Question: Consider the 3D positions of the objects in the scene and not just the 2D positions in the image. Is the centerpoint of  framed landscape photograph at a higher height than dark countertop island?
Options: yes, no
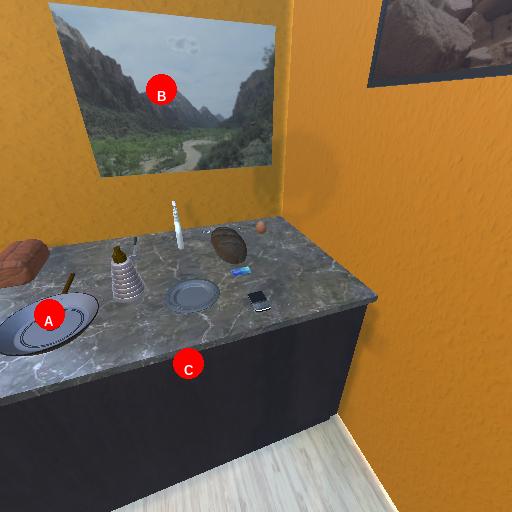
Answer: yes